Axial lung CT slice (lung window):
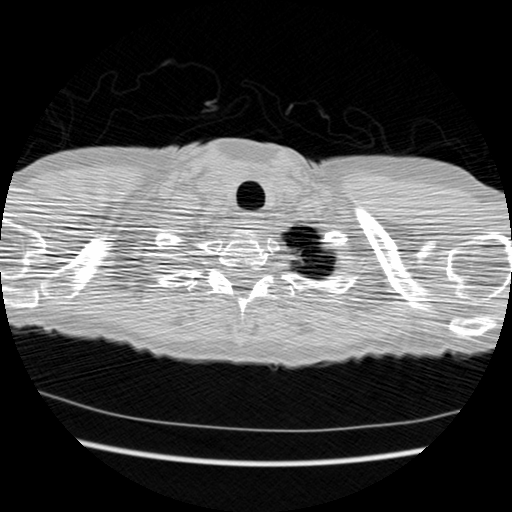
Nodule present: no